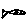
Label: fish